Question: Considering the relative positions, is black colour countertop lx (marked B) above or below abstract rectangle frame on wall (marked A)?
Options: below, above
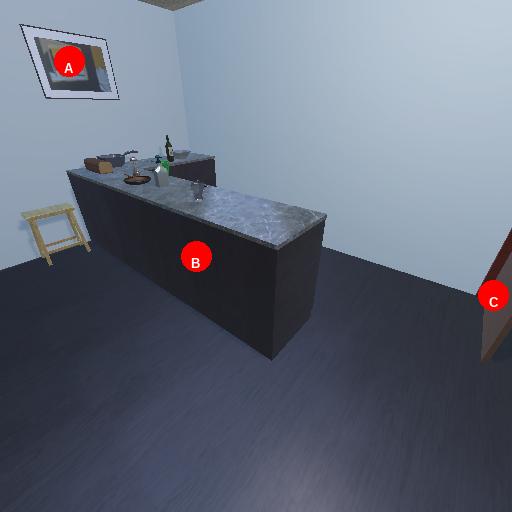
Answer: below